Fundus camera: zeiss
Shooting center: fovea
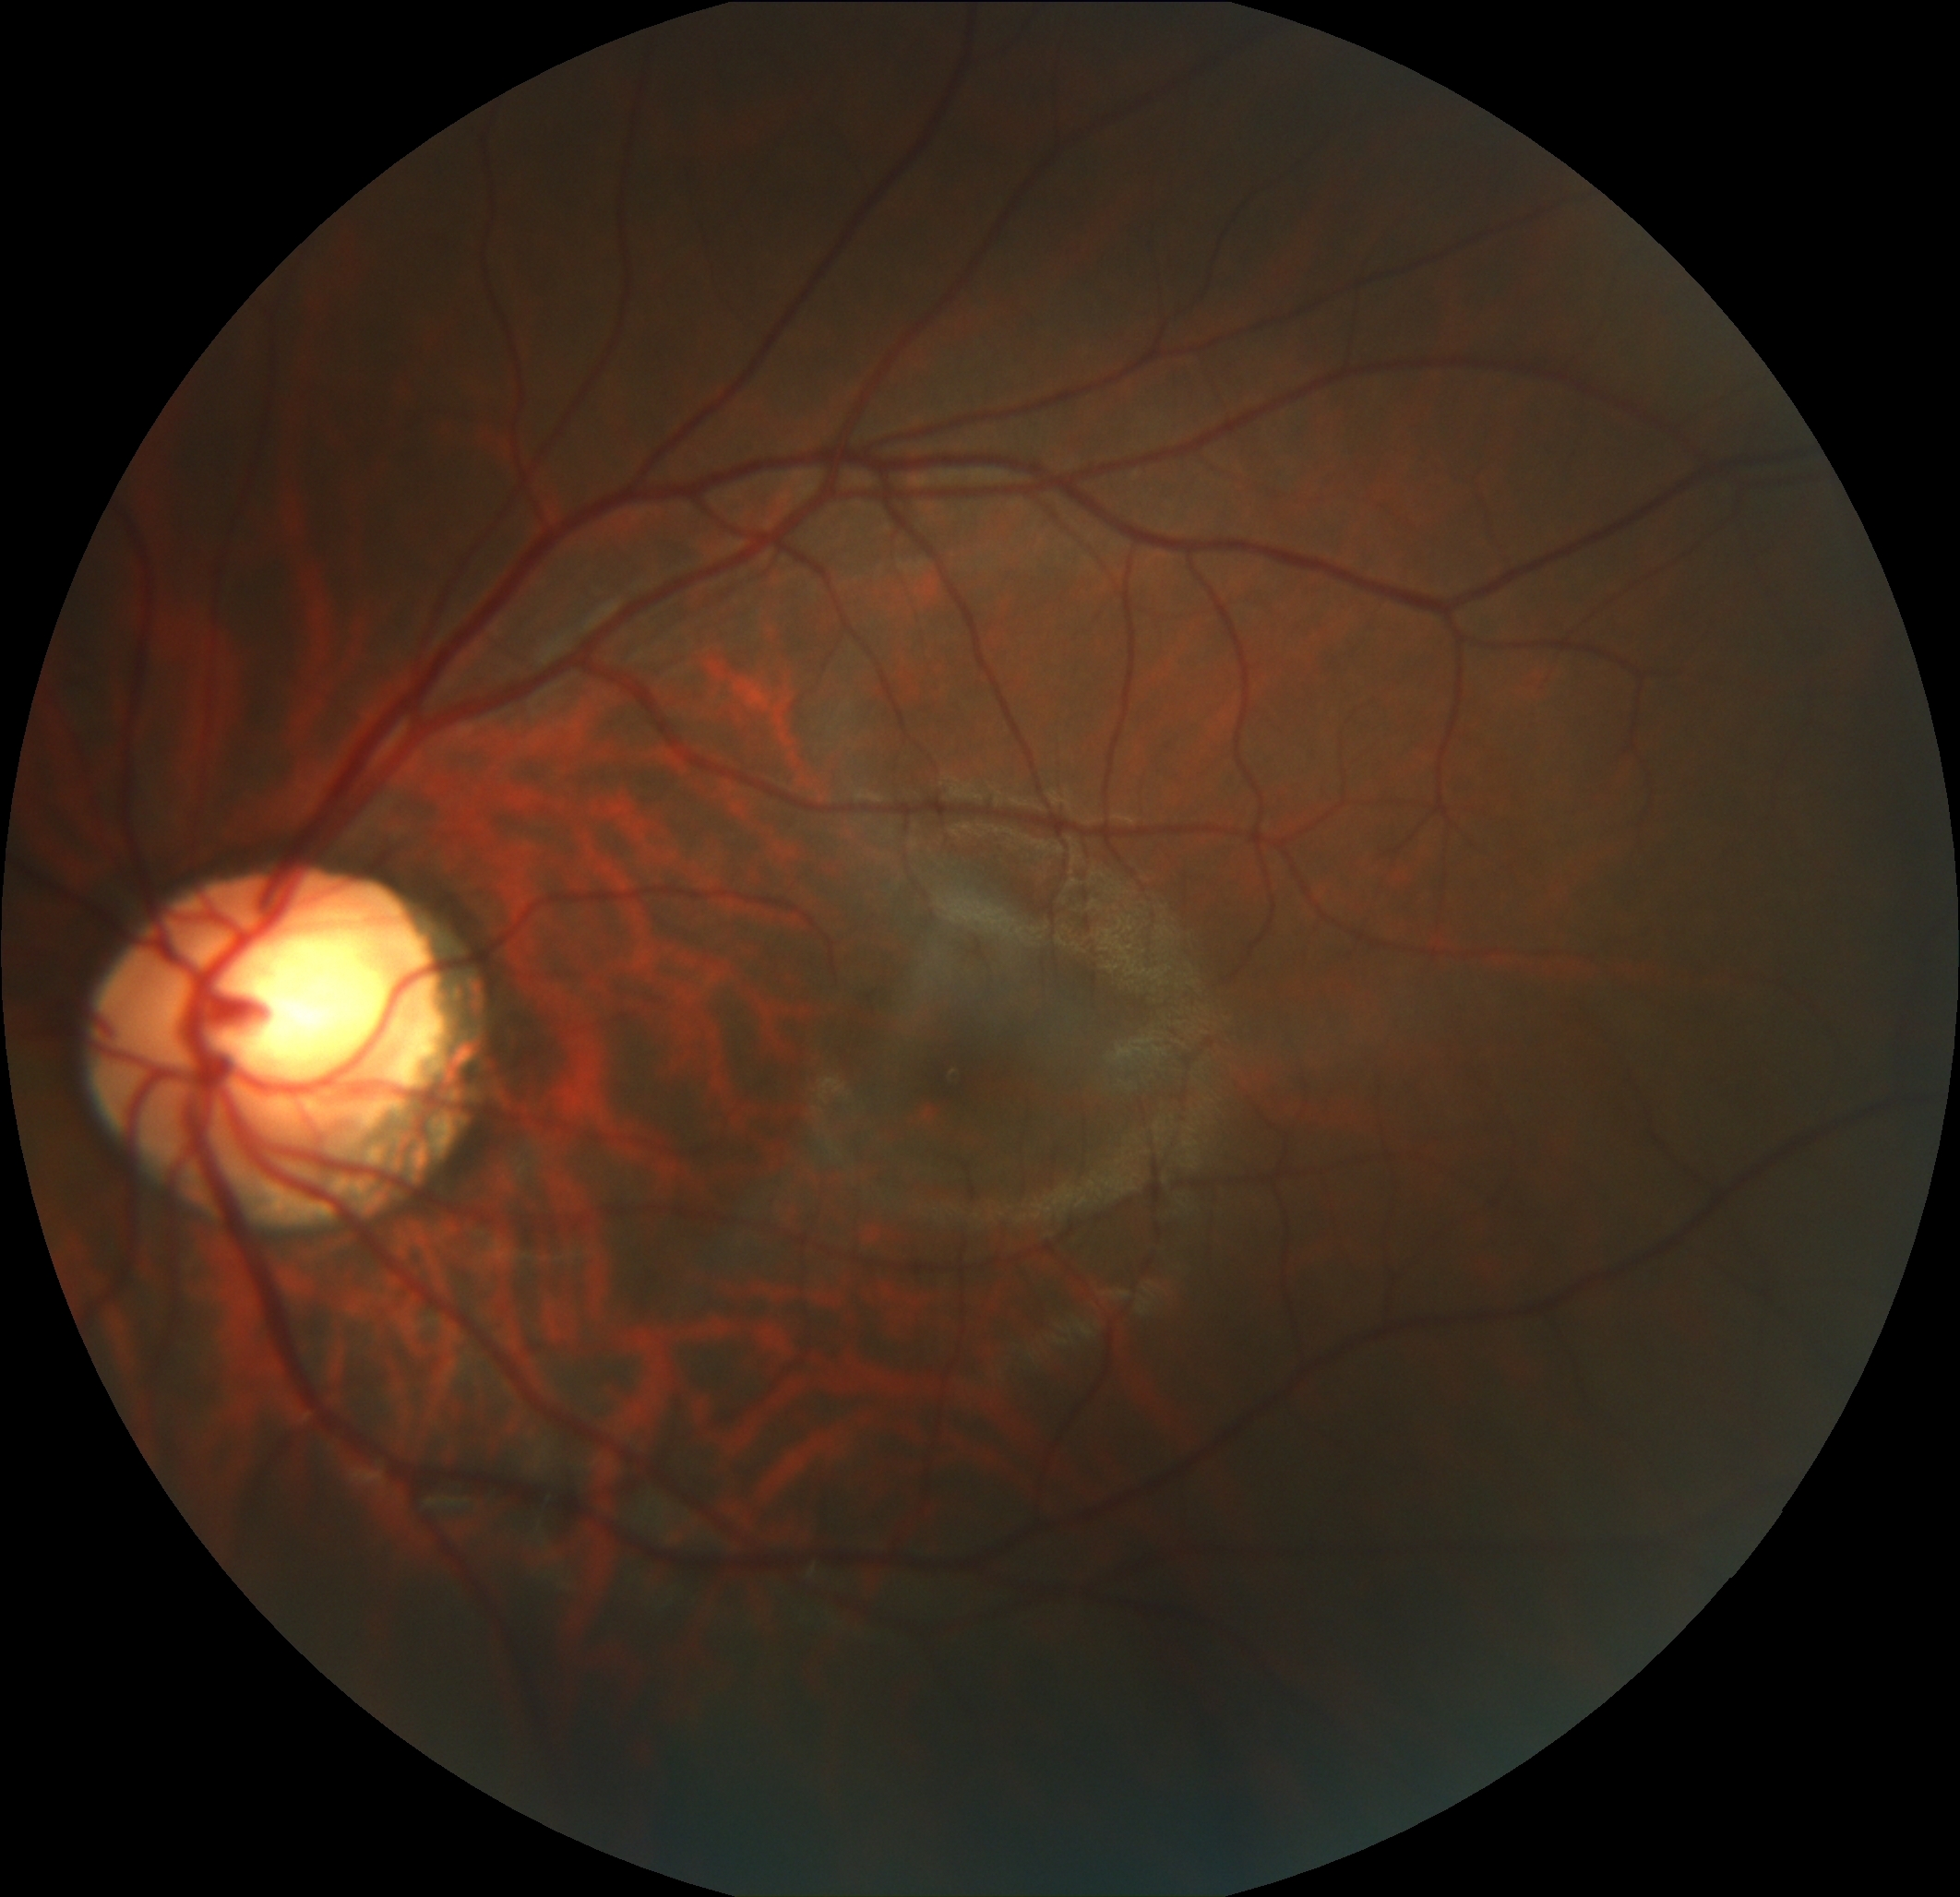
Pathologic myopia: no
Patchy retinal atrophy: present
Retinal detachment: absent